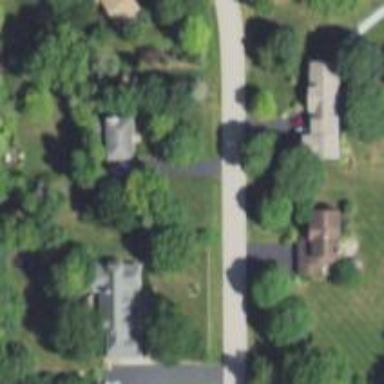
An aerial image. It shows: Driveway leading to service road.